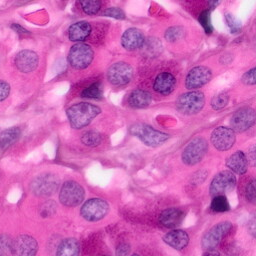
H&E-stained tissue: Pancreatic